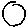
Label: moon